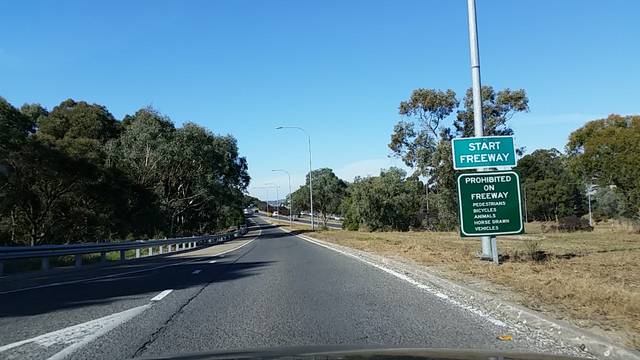
Region: Australia
Coordinates: -35.002, 138.761